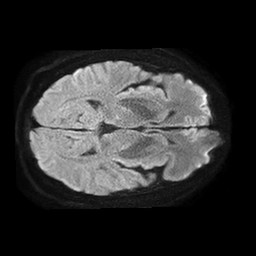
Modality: TRACE
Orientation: axial
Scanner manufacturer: philips
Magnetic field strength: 1.5 T
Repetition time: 4.6 s
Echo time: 0.08517 s